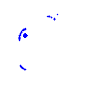
Particle: pion